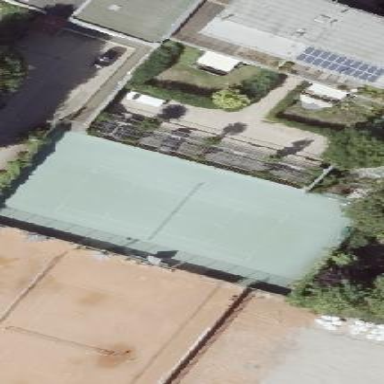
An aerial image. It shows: Tennis court on the leisure land pitch.